Aerial crown-view tile of a tropical tree (Barro Colorado Island, Panama), acquired 20241014:
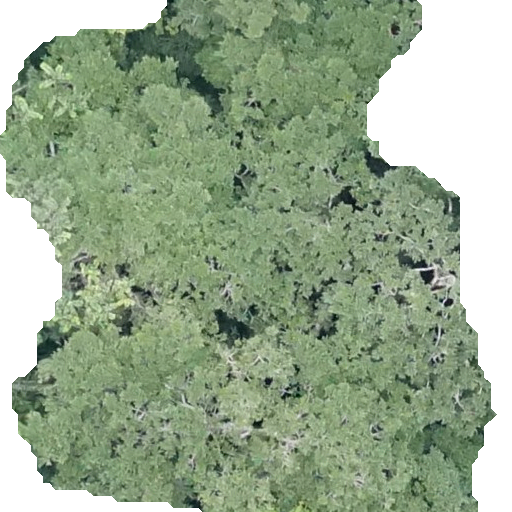
Species: Ficus insipida
GBIF accepted scientific name: Ficus insipida
Crown area: 393.486 m²